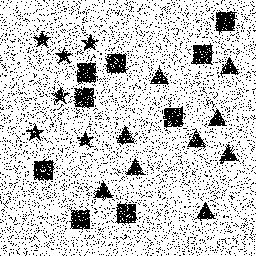
Squares: 9
Triangles: 9
Stars: 6
Total shapes: 24